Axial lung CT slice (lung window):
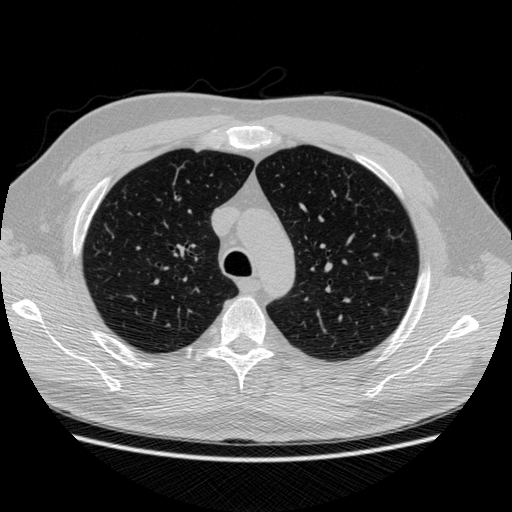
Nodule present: no